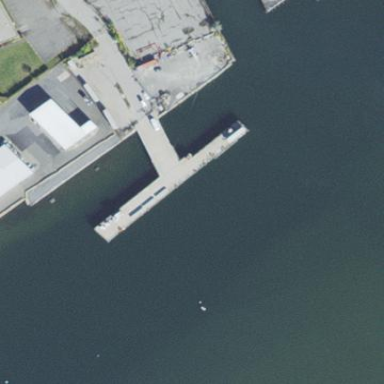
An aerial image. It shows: Man-made pier.